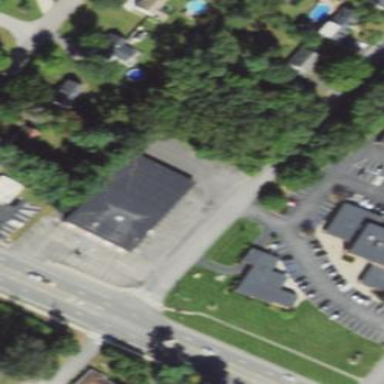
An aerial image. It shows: Building that houses bowling alley.